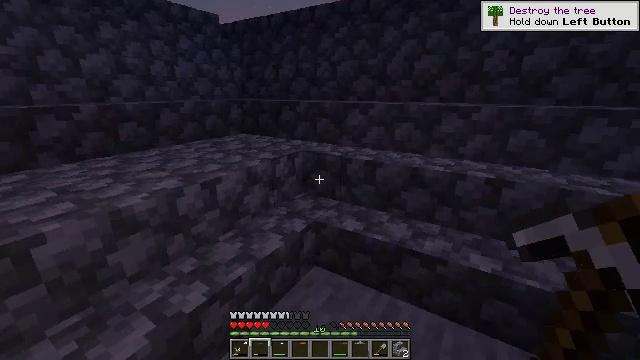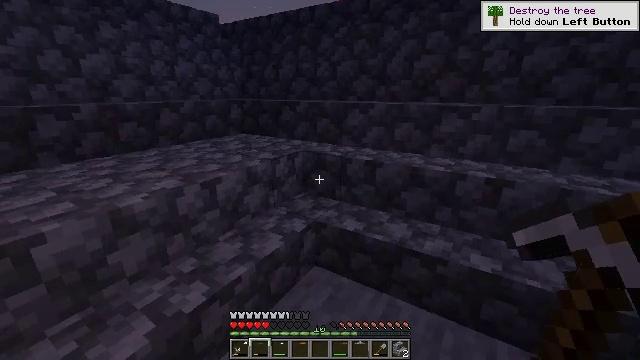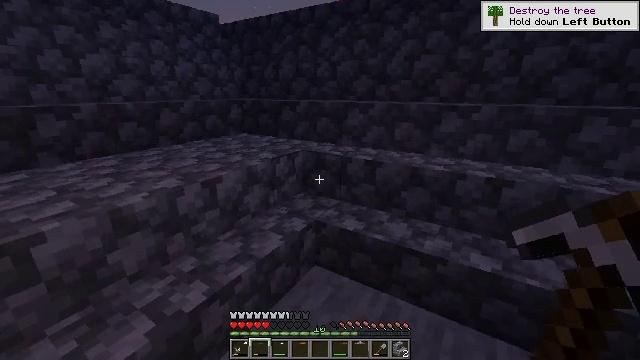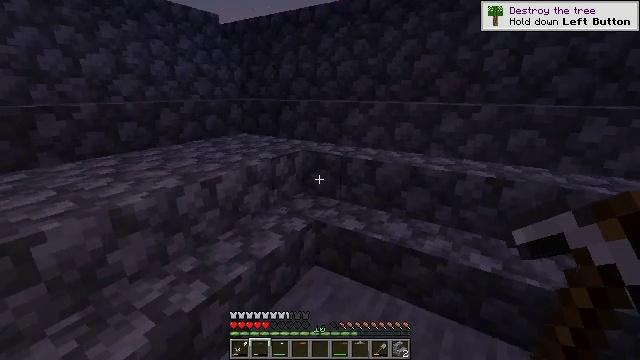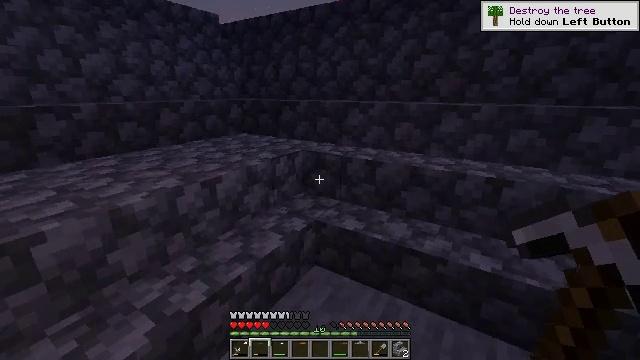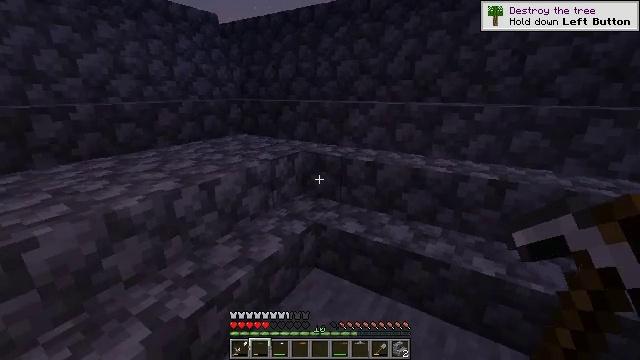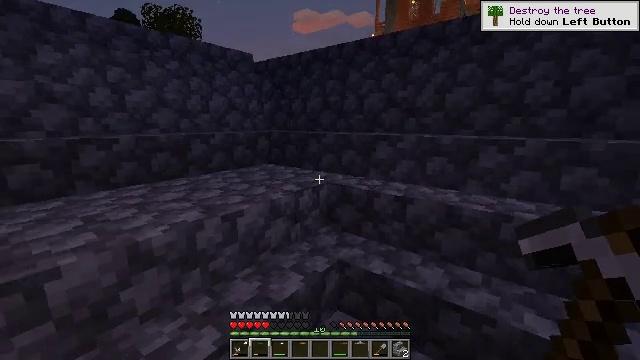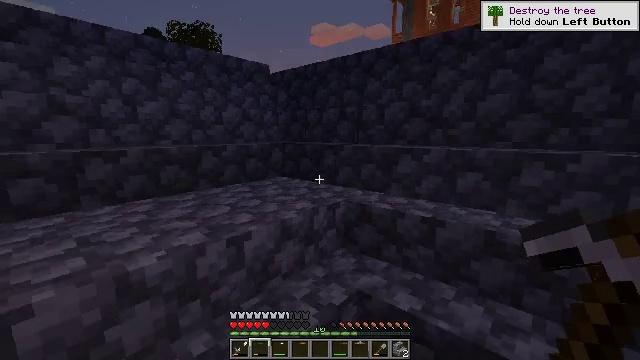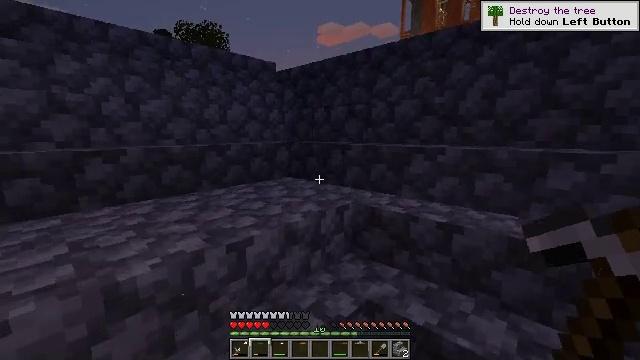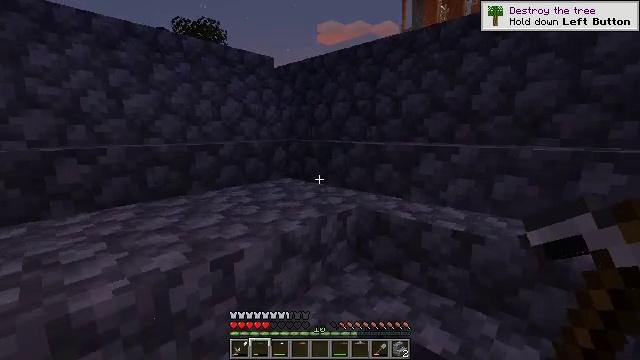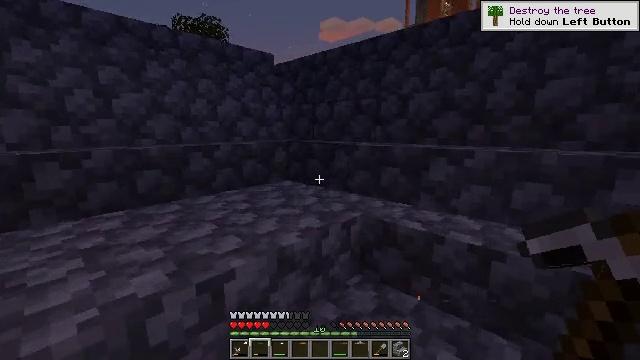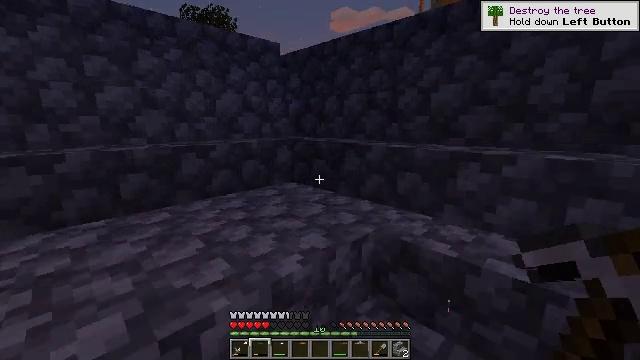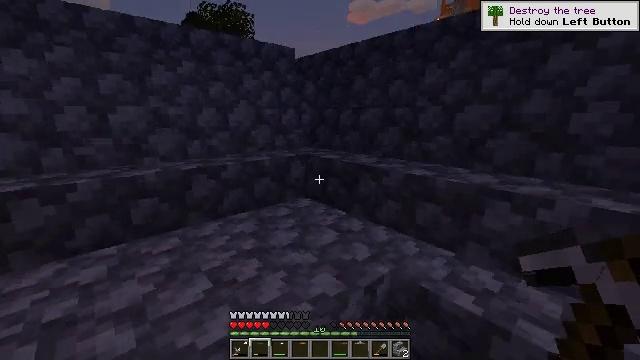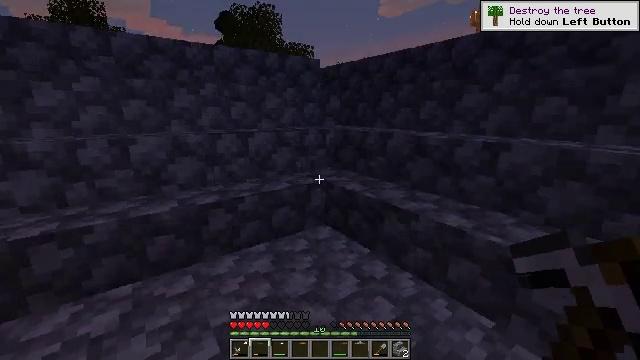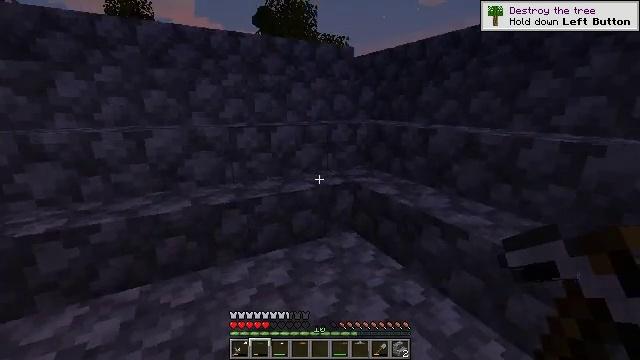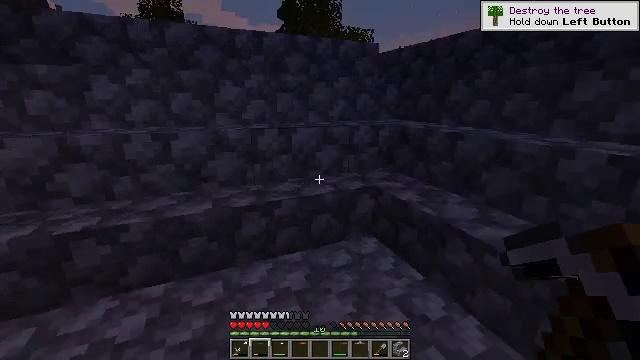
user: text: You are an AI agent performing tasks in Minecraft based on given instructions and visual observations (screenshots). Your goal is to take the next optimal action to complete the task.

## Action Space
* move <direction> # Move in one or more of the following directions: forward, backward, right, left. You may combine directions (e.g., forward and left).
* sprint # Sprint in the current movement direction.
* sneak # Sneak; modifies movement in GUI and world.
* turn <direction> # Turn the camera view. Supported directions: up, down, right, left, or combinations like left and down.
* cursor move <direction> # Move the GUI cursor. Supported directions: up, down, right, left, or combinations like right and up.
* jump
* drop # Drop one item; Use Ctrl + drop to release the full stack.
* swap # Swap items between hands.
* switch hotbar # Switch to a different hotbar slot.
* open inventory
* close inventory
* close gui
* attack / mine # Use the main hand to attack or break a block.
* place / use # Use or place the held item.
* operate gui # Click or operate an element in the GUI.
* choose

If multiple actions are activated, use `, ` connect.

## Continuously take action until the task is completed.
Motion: motion action
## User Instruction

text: Clear the ground by mining grass.
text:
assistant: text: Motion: no_op
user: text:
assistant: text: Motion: no_op
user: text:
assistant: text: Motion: no_op
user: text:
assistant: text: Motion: no_op
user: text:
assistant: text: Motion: move forward
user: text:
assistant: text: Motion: move forward, turn left and up
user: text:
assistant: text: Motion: move forward, turn left and up
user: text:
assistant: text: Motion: move forward, turn left
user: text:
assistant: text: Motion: move forward
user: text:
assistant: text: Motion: move forward
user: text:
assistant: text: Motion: move forward, turn left and down
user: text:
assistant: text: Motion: move forward, turn left and down
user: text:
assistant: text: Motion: move forward, turn left
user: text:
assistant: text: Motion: move forward, turn left and down
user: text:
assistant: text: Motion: move forward, turn left and down
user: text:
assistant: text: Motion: move forward
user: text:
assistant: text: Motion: move forward
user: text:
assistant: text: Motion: move forward
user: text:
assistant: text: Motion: move forward
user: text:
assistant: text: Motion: move forward, turn left and down
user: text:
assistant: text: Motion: move forward
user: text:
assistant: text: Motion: turn left and down
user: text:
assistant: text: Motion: turn down
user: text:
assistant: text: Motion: turn left and down
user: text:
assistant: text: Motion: no_op
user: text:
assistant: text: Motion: move forward
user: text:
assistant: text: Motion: move forward
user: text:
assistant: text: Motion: move forward
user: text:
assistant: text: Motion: move forward
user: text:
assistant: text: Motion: move forward, turn left and down